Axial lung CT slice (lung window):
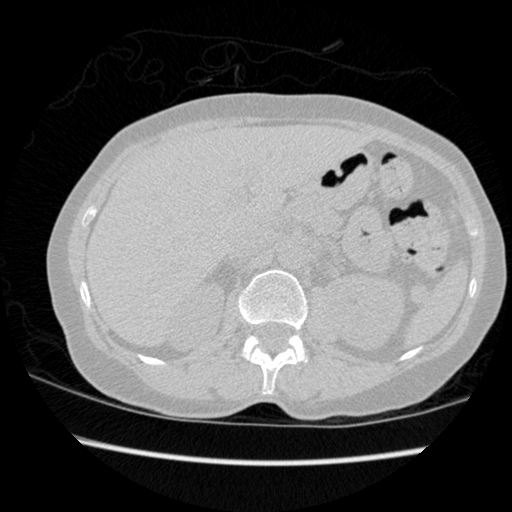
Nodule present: no